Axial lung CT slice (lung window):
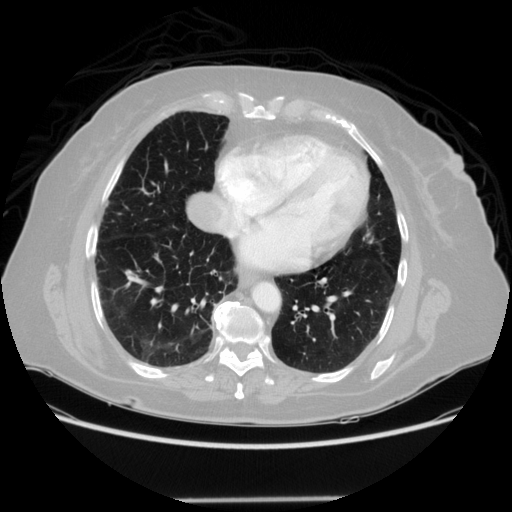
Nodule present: no